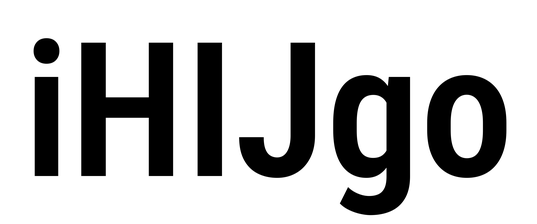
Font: Roboto_Condensed_SemiBold